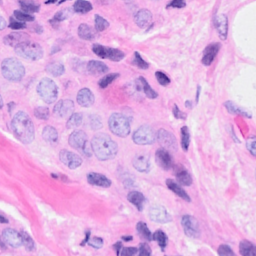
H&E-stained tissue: Breast